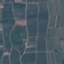
Land use / land cover: PermanentCrop